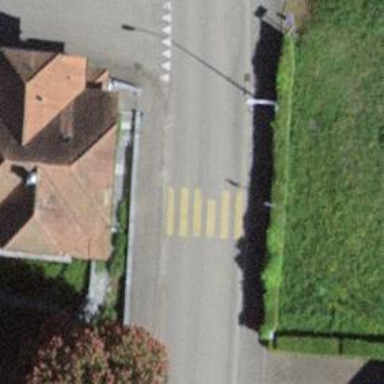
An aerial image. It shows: Marked zebra crossing on the road.